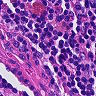
Metastatic tissue present: no